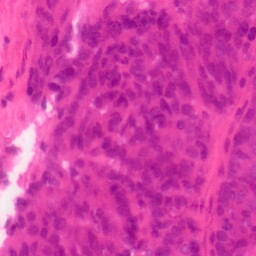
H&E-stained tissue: Colon